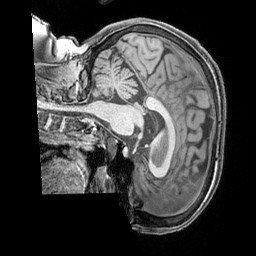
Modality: T1w
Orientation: sagittal
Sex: female
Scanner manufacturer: siemens
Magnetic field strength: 3 T
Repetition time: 2.3 s
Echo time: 0.00226 s